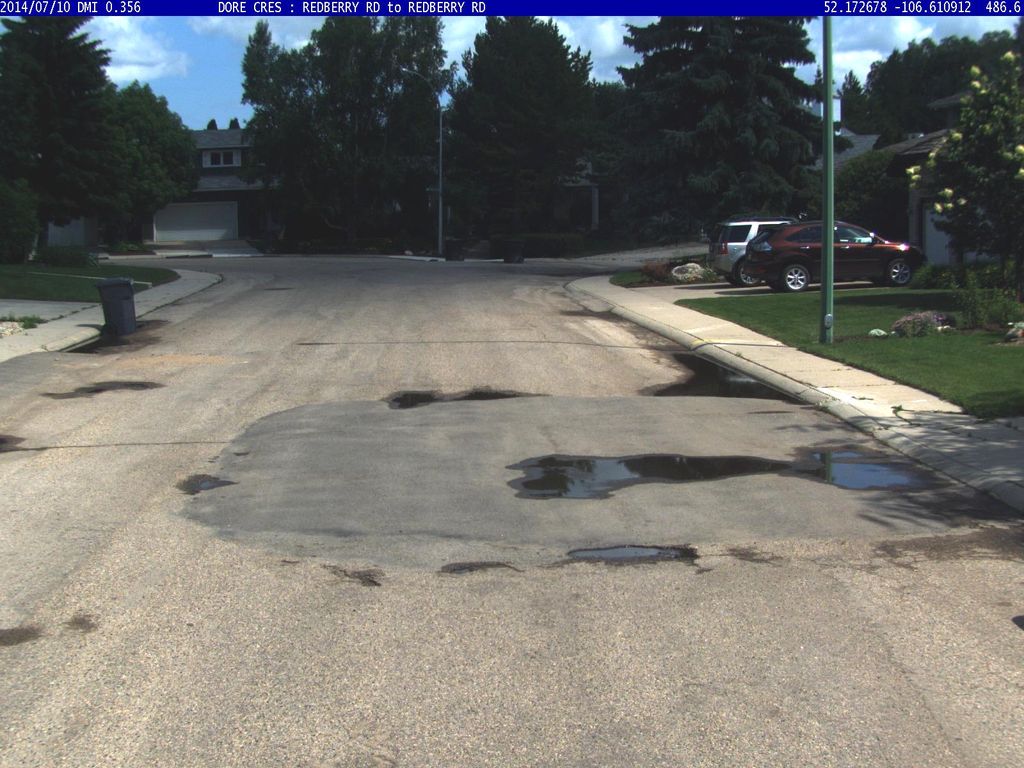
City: saskatoon